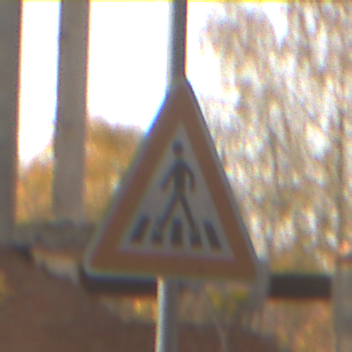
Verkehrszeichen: FussgaengerueberwegRechts
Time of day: SunriseSunset
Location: Roofed (Suburban)
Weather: Clear
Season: NotSpecified
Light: Natural